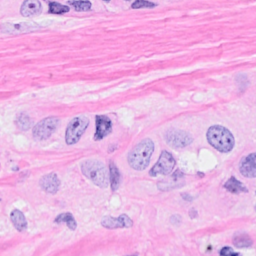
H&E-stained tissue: Breast